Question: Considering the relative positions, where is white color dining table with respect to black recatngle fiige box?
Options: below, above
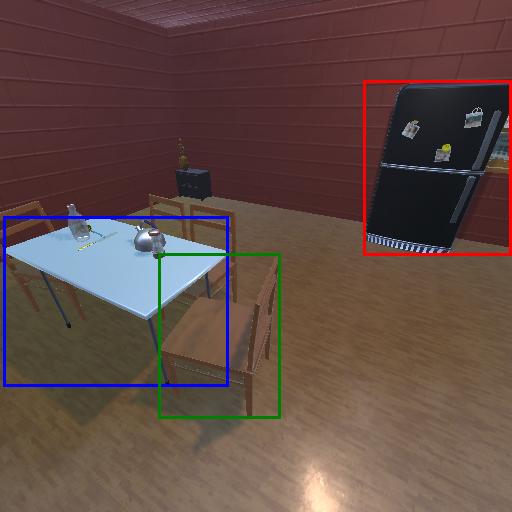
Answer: below